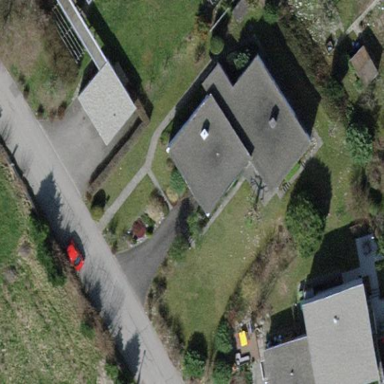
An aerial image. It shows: Detached building.